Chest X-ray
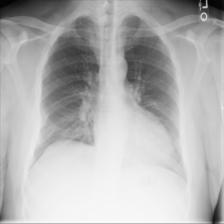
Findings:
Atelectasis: negative
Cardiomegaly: negative
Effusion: negative
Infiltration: negative
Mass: negative
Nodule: negative
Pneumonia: negative
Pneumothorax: negative
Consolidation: negative
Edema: negative
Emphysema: negative
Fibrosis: negative
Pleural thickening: negative
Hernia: negative